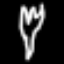
Label: fork